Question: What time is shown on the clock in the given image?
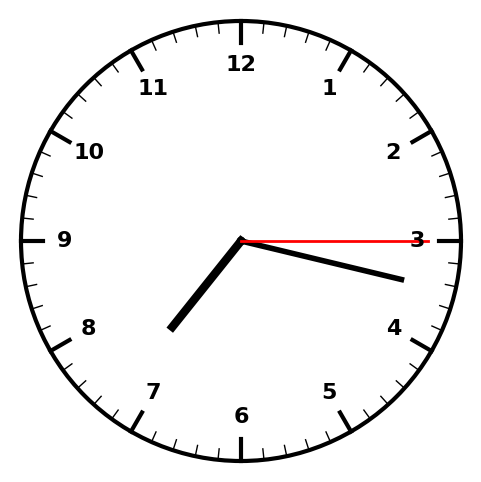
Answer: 07:17:15